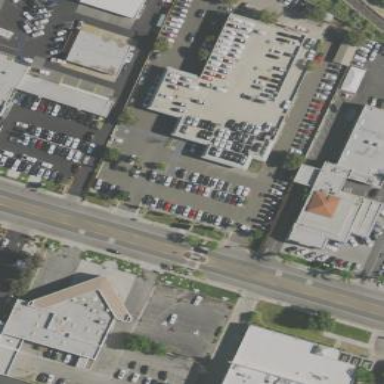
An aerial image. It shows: Commercial building used for cars.